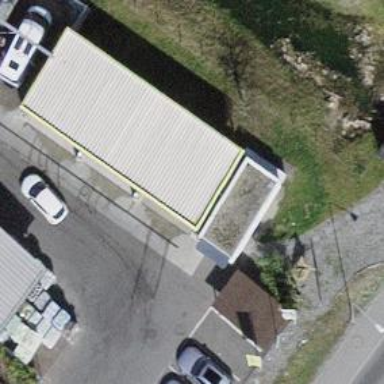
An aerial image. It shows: Car wash facility.